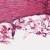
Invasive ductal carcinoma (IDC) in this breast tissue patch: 0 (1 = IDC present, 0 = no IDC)